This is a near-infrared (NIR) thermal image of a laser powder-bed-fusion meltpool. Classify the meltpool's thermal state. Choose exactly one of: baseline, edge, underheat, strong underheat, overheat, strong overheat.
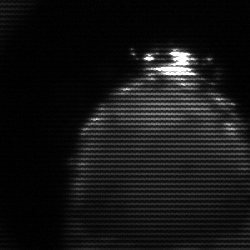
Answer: edge